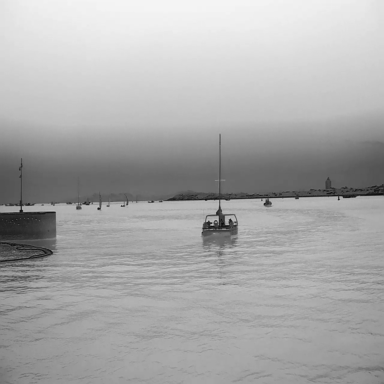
There are 18 objects shown in the infrared image, including a container_ship, nine bulk_carriers, and eight sailboats.